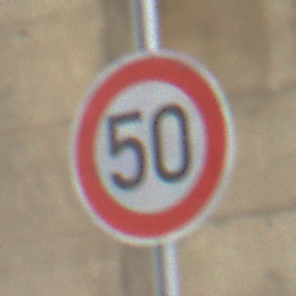
Verkehrszeichen: Geschwindigkeit50
Umgebung: Roofed, Beach
Tageszeit: Midday
Wetter: Overcast
Licht: Natural
Jahreszeit: NotSpecified
Kontrast: LowContrast